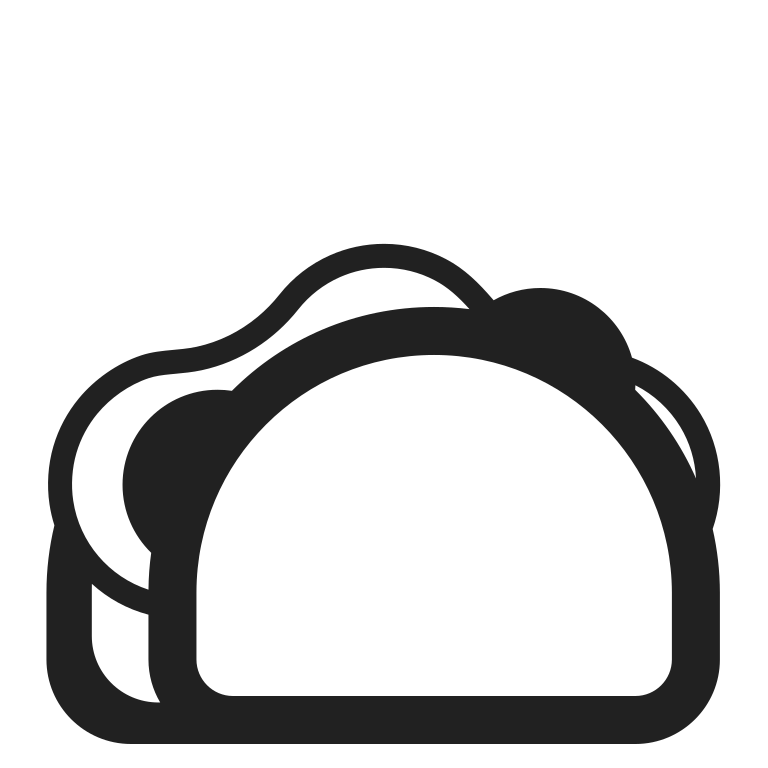
taco high contrast